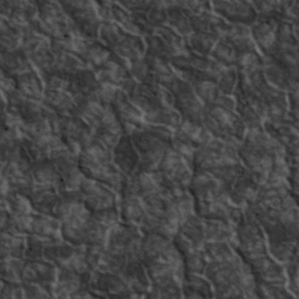
Label: non_frost